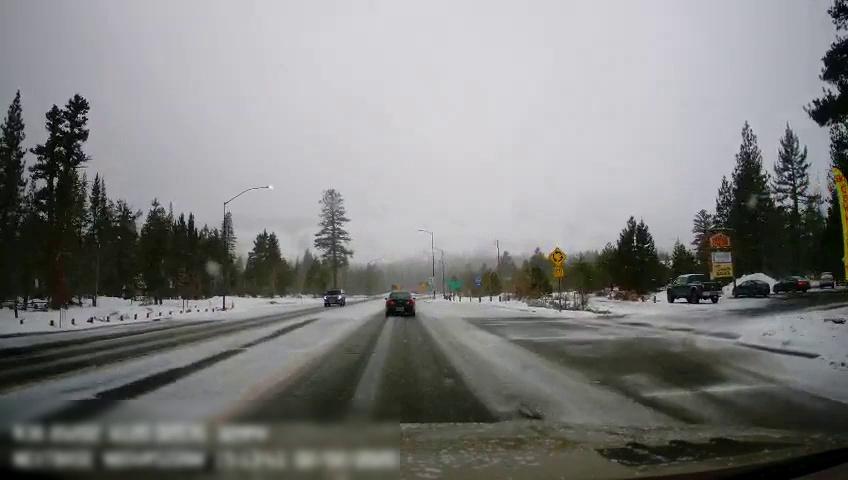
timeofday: Day
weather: Snowy
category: Drivable Space
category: Vehicles | Car
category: Vehicles | Truck
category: Vehicles | Car
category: Vehicles | Car
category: Vehicles | SUV
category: Vehicles | SUV
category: Traffic | Signs
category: Traffic | Signs